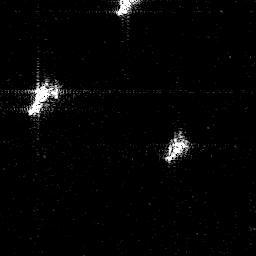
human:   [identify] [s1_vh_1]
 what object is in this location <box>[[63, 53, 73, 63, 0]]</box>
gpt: <ref>1 medium ship at the center</ref>

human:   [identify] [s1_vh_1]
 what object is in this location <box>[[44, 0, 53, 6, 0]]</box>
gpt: <ref>1 small ship at the top</ref>